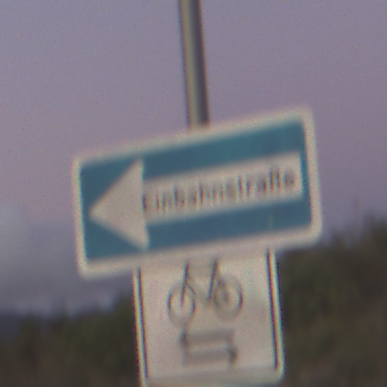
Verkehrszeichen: EinbahnstrasseLinksweisend
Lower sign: RichtungsangabeDurchPfeile9
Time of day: Dawn
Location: Outdoor (RoadRail)
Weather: Clear
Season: NotSpecified
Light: Natural